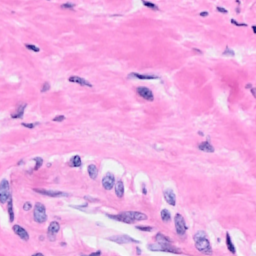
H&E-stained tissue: Breast